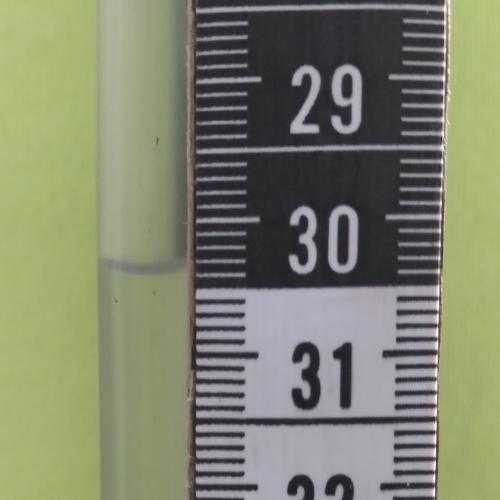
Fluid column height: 30.4 cm